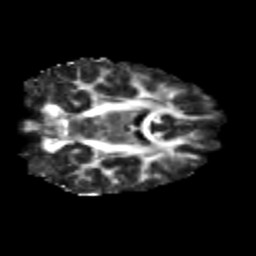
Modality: FA
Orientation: coronal
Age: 21
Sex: female
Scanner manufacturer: siemens
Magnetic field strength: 3 T
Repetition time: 3.5 s
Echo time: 0.125 s